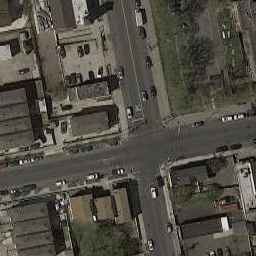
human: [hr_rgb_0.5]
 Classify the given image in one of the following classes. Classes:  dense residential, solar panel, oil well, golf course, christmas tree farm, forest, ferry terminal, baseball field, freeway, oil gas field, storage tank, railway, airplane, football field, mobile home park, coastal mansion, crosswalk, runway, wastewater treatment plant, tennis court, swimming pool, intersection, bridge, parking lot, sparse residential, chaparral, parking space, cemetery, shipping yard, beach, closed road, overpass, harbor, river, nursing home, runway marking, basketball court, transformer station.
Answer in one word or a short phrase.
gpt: intersection